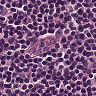
Metastatic tissue present: no